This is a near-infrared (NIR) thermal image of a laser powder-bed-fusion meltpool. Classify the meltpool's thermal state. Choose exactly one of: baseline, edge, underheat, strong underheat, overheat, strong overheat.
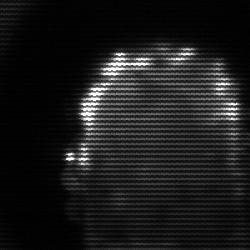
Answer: baseline